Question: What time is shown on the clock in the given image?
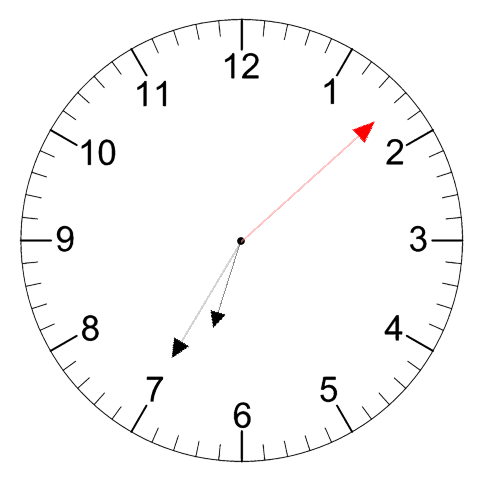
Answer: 06:35:08